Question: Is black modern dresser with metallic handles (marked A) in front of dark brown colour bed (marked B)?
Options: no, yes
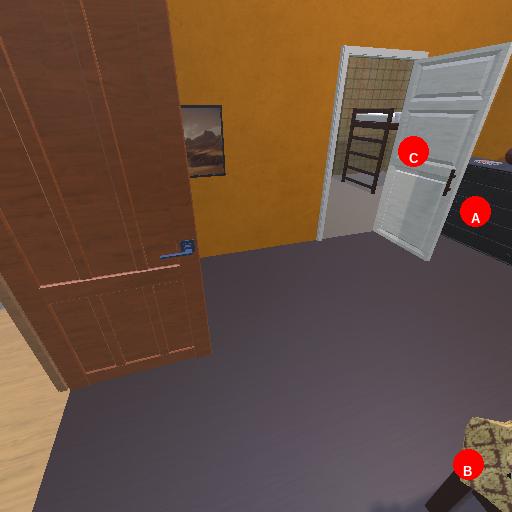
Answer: no